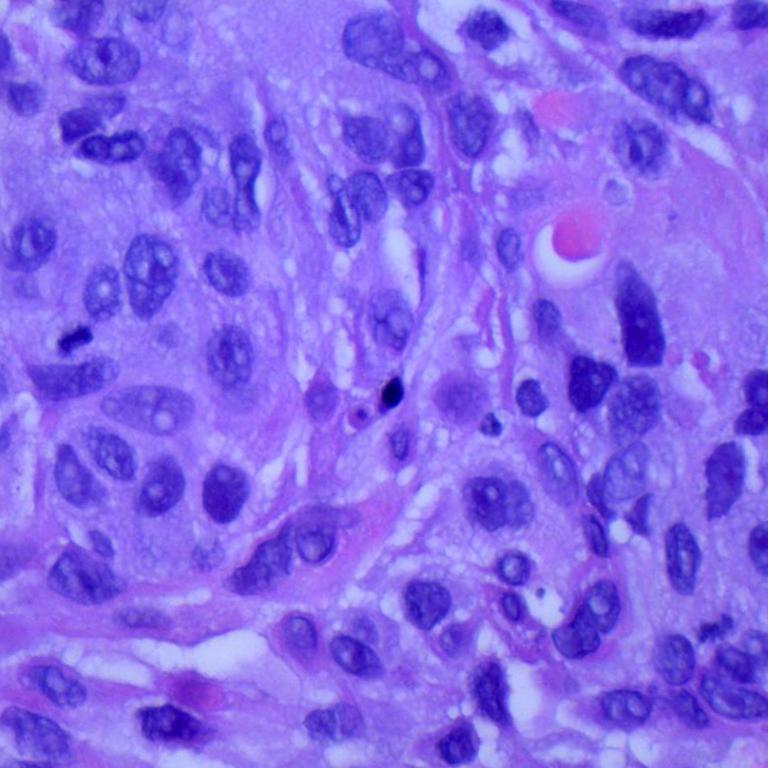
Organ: lung
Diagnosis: squamous carcinomas